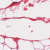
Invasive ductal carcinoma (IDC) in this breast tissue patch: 0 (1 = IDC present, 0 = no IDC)